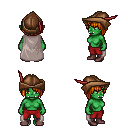
a pixel art fantasy rpg character, female body template, orc, green skin, gray cape, red pants, dark blonde pageboy hairstyle, leather cap, maroon shoes, four views (front, back, left, right), 2x2 character sprite sheet, small pixel art, hard edges, no anti-aliasing